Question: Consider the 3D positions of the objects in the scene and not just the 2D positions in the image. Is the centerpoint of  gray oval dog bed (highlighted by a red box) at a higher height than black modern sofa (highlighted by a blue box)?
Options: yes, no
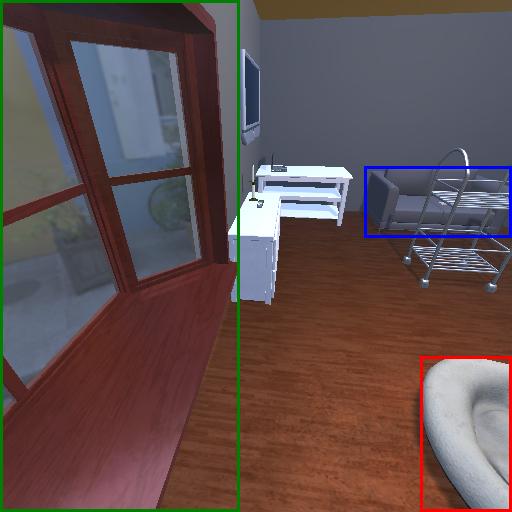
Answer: yes